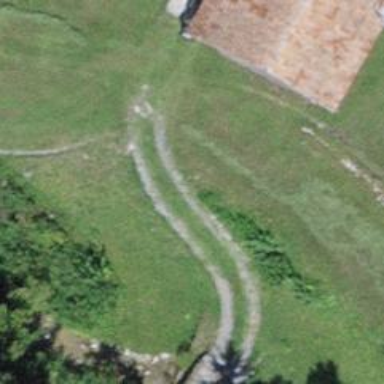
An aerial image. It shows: Track road with grade3 tracktype.